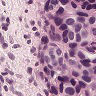
Metastatic tissue present: yes